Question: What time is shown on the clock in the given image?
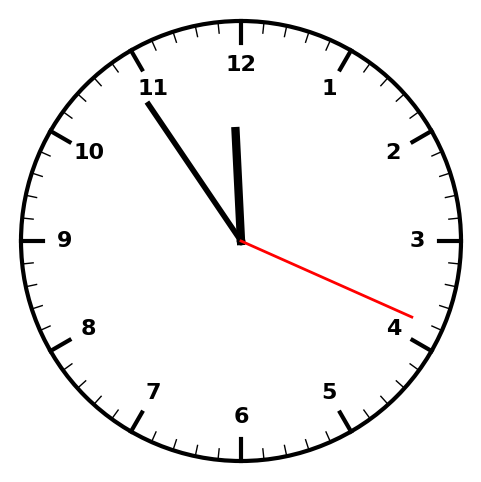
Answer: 11:54:19